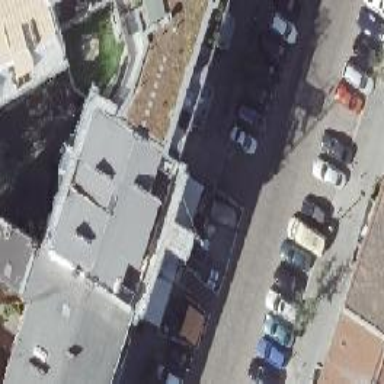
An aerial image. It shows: Parking entrance.